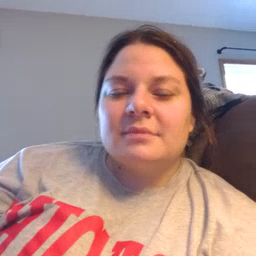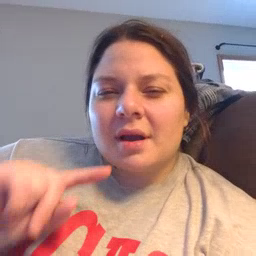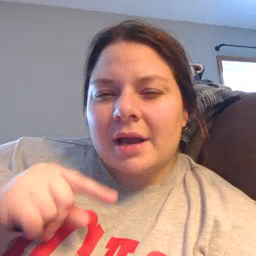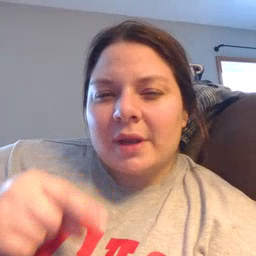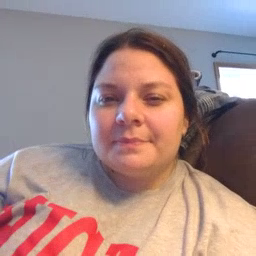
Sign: owie